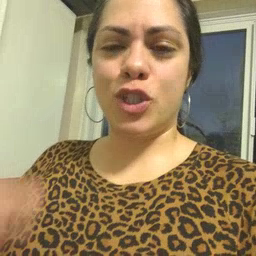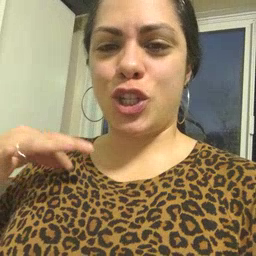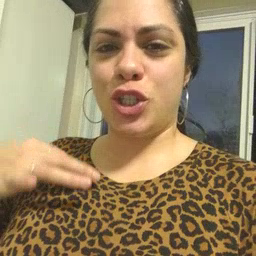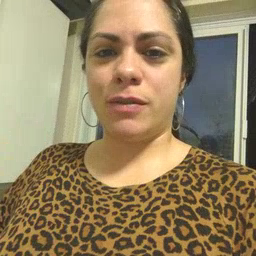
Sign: shirt